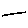
Label: line